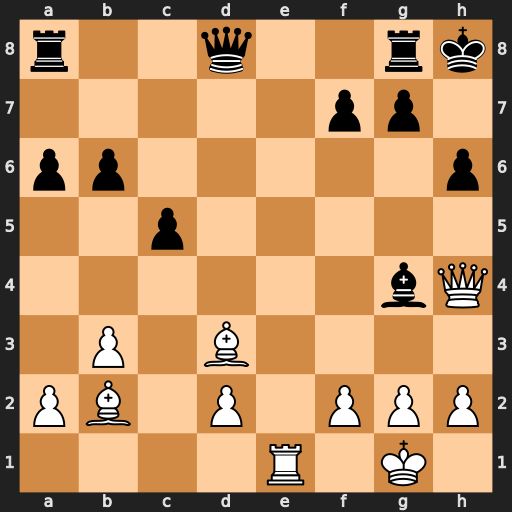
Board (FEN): r2q2rk/5pp1/pp5p/2p5/6bQ/1P1B4/PB1P1PPP/4R1K1
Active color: w
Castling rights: -
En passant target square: -
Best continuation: Qxh6#